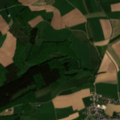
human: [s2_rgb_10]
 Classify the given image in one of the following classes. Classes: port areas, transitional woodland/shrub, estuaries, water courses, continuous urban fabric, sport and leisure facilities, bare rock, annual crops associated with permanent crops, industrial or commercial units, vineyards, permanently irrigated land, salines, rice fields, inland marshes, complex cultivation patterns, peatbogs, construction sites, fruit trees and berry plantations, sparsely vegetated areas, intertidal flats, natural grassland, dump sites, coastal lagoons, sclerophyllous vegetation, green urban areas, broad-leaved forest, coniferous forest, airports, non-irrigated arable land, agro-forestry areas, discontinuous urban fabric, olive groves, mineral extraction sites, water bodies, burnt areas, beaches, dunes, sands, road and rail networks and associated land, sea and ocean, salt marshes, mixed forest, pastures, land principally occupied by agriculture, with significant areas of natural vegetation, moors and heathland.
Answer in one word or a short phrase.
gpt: discontinuous urban fabric, complex cultivation patterns, broad-leaved forest, mixed forest